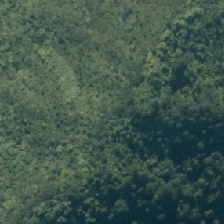
Land cover: grose_broom